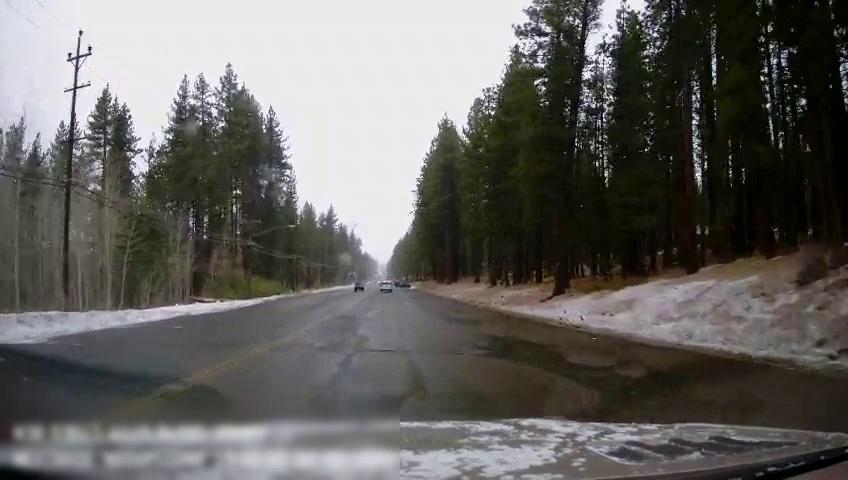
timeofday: Day
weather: Snowy
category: Drivable Space
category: Vehicles | Van
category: Vehicles | SUV
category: Lanes | Current Lane